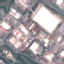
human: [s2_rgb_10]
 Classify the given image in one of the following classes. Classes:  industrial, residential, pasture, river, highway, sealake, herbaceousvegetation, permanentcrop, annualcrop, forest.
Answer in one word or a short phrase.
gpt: Industrial